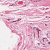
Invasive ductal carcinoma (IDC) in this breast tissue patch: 0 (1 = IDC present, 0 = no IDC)